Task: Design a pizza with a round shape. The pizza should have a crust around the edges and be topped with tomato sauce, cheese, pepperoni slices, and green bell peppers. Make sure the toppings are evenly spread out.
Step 47:
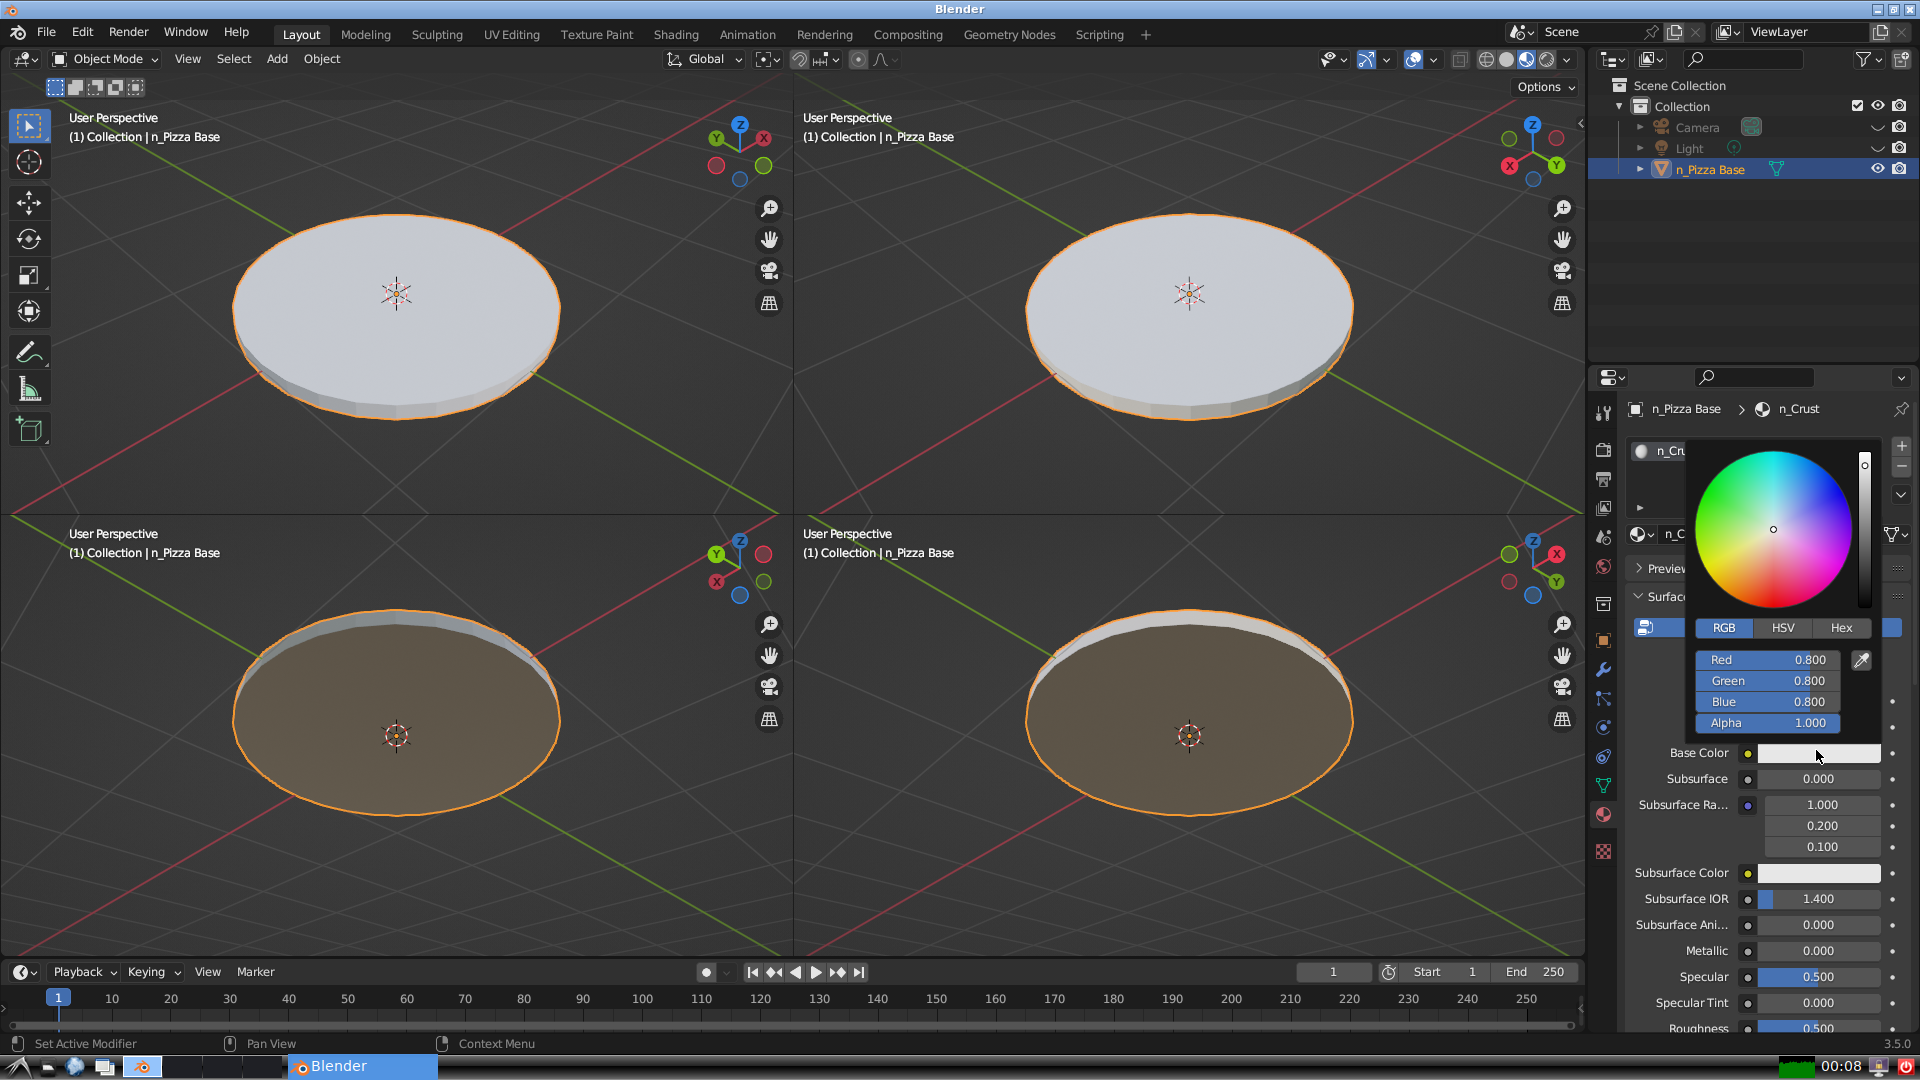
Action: {"mouse_move": [1725, 625]}